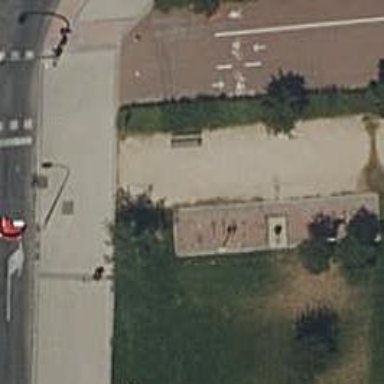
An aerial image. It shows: Bicycle parking area with stands available.